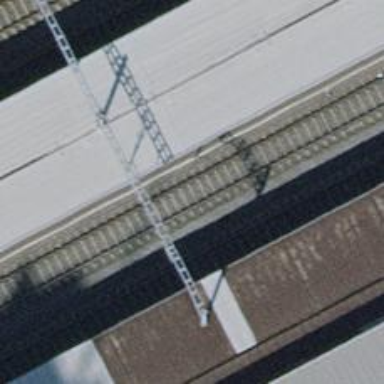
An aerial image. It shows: Railway stop with public transport stop position.